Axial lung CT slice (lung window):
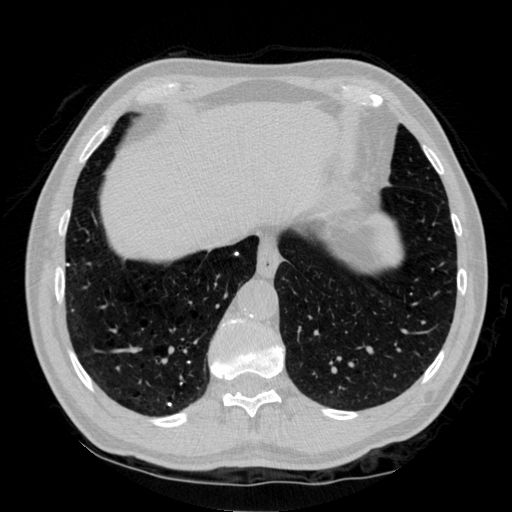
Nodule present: no